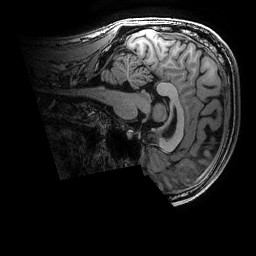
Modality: T1w
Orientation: sagittal
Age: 25
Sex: male
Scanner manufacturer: ge
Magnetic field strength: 3 T
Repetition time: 0.007 s
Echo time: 0.00342 s